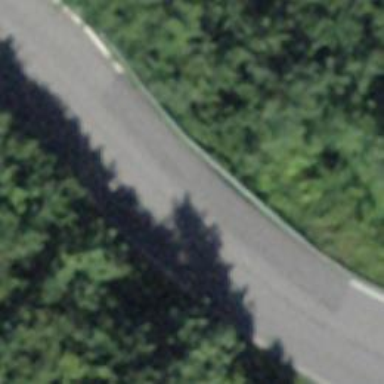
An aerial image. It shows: Secondary road with asphalt surface.